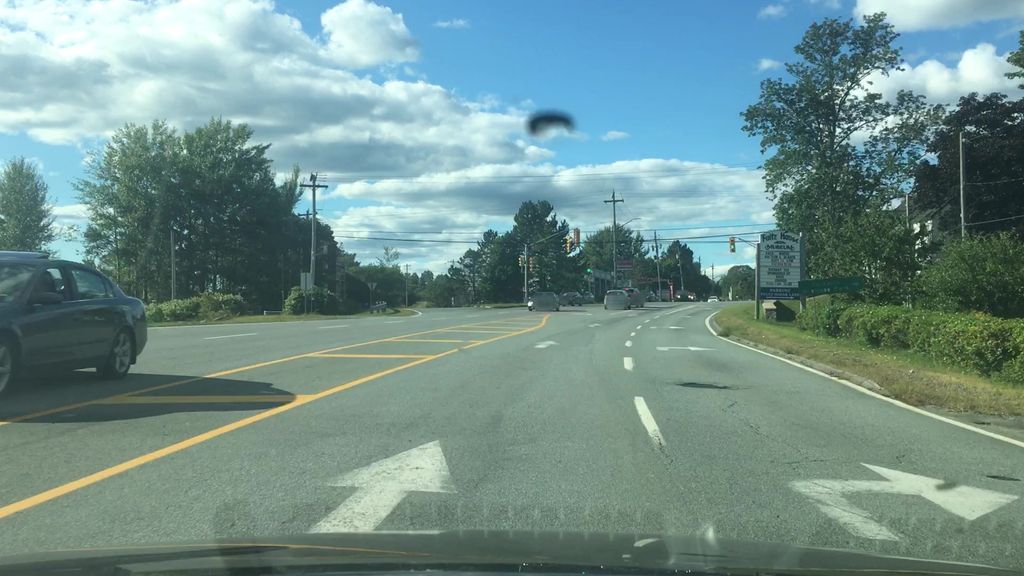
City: halifax